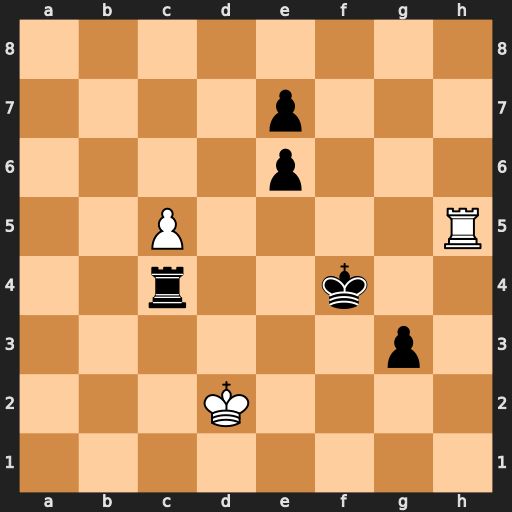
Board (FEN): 8/4p3/4p3/2P4R/2r2k2/6p1/3K4/8
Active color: w
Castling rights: -
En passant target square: -
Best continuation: Rh4+ Ke5 Rxc4